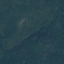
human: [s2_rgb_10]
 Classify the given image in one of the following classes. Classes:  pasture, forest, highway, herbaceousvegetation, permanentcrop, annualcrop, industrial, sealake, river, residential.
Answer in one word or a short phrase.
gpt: Forest